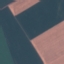
Land use / land cover class: AnnualCrop